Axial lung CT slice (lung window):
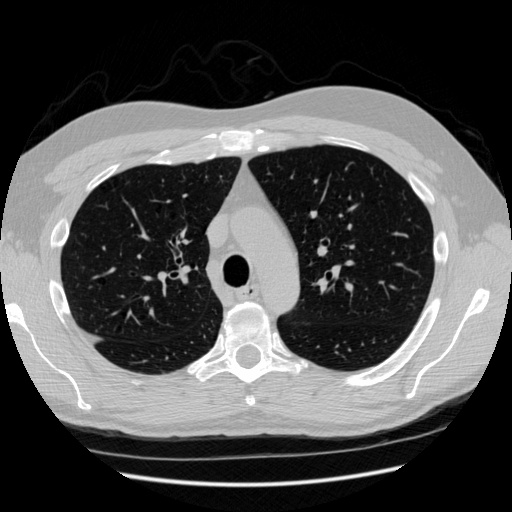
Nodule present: no